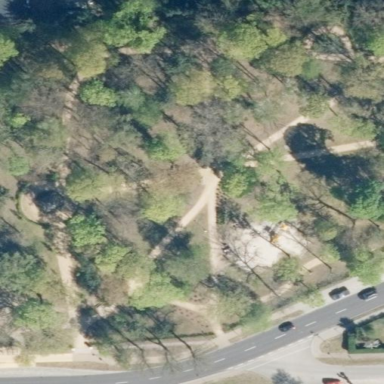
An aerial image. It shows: Park.